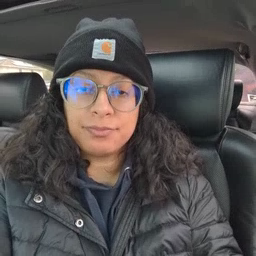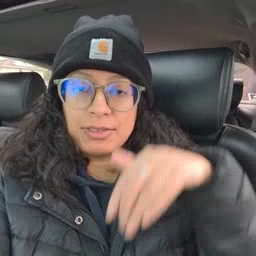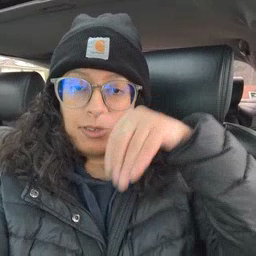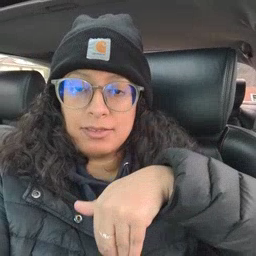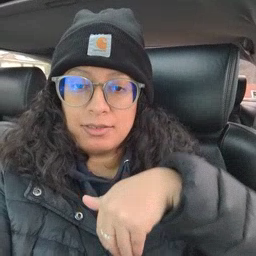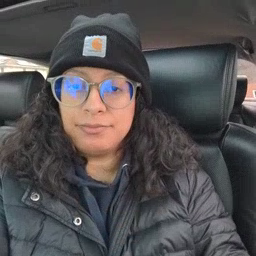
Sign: night